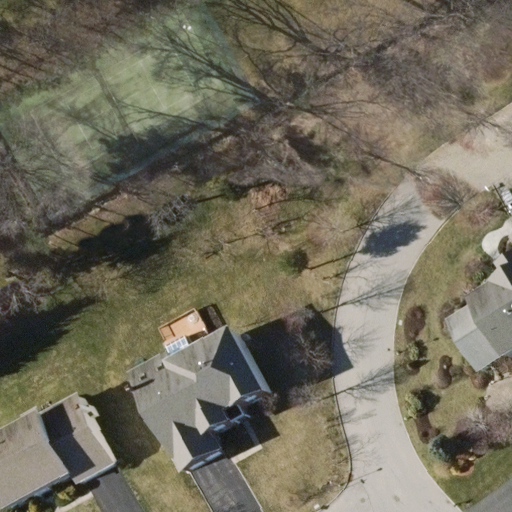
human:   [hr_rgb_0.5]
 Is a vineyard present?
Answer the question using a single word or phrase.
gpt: no

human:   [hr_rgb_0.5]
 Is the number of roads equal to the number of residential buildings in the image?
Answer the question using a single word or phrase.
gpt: no

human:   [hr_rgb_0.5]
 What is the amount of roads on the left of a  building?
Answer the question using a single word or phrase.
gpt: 2

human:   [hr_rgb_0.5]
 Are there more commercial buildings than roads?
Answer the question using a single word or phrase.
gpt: no

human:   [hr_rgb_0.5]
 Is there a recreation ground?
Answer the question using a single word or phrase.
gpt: no

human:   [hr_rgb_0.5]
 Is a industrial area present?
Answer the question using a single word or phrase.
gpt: no

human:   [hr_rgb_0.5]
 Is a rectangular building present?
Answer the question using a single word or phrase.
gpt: yes

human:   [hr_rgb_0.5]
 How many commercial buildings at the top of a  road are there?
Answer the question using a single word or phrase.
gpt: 0

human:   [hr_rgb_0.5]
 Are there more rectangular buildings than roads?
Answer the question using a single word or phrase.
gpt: no

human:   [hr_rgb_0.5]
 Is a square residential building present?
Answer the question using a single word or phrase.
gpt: no

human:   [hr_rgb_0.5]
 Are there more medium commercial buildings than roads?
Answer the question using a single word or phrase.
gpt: no

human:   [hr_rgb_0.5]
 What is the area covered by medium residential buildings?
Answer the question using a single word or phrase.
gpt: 799m2

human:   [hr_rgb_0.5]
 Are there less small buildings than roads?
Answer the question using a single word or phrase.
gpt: yes

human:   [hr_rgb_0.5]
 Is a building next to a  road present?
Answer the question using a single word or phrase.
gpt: yes

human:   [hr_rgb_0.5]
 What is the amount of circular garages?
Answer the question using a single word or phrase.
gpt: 0

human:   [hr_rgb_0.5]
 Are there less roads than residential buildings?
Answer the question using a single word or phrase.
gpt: yes

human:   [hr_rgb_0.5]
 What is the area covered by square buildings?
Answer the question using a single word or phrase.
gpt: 0m2

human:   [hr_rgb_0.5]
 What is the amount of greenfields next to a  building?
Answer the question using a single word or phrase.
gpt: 0

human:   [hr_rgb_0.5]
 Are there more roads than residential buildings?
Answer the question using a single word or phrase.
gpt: no

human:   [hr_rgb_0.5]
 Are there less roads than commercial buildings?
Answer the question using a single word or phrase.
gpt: no

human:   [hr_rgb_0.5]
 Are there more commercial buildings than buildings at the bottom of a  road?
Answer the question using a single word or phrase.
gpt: no

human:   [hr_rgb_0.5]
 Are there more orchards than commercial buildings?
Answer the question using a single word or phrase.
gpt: no

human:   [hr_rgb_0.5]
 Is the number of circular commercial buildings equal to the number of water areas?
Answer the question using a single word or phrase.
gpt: yes

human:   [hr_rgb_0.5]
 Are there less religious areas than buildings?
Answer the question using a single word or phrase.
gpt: yes

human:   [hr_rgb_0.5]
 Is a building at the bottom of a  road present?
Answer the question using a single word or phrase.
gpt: yes

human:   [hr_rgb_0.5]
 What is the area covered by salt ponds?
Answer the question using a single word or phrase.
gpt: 0m2

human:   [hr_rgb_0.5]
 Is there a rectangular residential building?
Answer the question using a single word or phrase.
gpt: yes

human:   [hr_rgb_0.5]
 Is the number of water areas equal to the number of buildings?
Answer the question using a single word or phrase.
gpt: no

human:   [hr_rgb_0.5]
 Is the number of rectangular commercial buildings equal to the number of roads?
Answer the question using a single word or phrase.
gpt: no

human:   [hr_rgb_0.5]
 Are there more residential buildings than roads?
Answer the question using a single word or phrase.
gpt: yes

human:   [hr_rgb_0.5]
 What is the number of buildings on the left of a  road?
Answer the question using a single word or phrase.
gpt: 2

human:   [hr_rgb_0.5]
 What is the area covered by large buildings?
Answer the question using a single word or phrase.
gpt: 0m2

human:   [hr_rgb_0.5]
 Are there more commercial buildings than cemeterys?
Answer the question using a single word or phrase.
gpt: no

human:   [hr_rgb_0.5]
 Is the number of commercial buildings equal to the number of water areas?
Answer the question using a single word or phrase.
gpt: yes

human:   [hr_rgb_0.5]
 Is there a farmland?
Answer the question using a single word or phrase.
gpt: no

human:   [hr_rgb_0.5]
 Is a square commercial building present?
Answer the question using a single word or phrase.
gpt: no